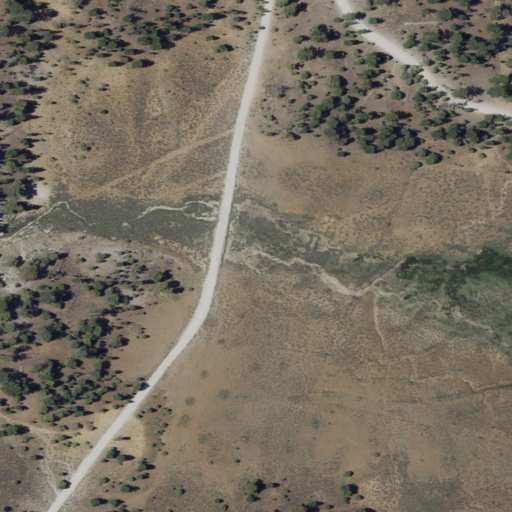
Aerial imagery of valley in California named Holcomb Valley containing shrub, grassland, open development, medium intensity development, low intensity development, and high intensity development